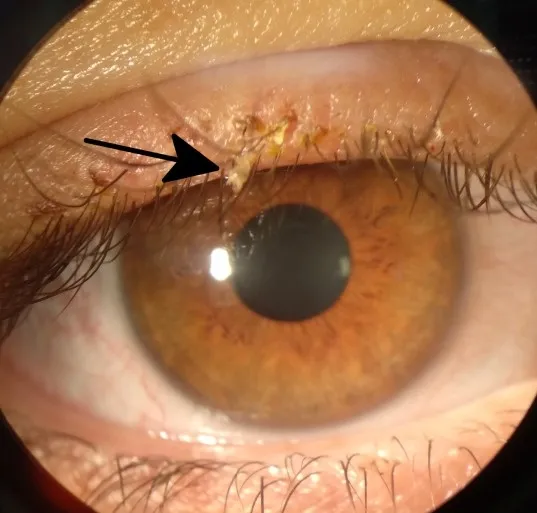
Slit-lamp photography; a translucent mobile Phthirus pubis hanging on the eyelash; blepharitis with scabs is observed too.
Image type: ophthalmic_imaging (slit_lamp_photograph)